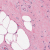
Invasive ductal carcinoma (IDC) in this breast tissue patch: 0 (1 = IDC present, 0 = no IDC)